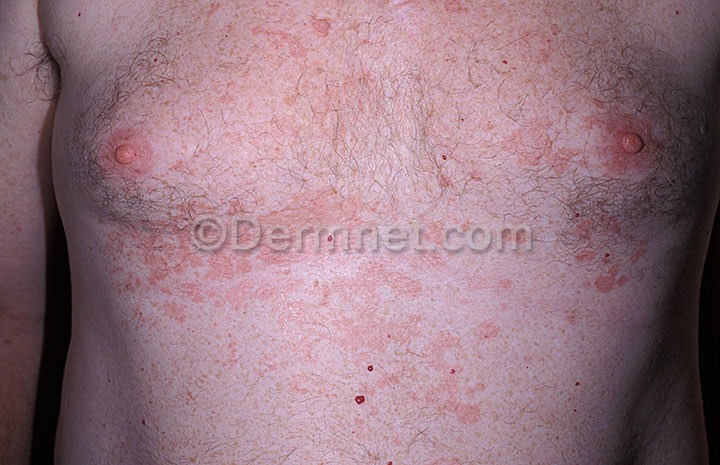
Disease: Tinea Ringworm Candidiasis and other Fungal Infections